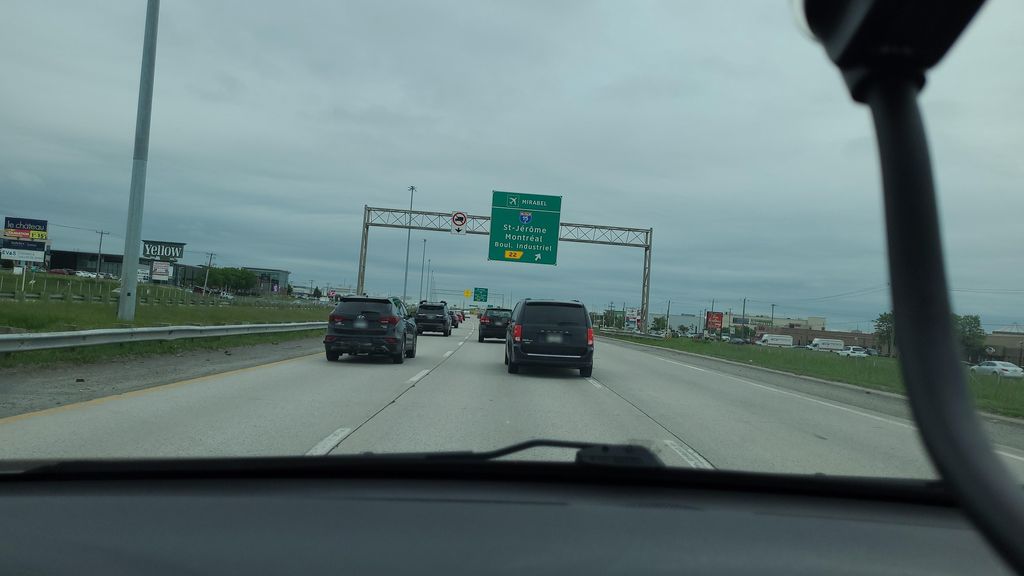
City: montreal